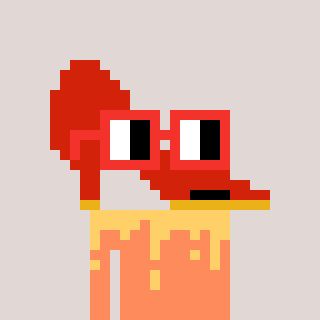
a pixel art character with square red glasses, a highheel-shaped head and a peachy-colored body on a warm background